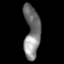
Tissue: lung
Cell type: Epithelial cells
Senescence score: 0.2218
Nuclear area (px): 820
Mean DAPI intensity: 125.105